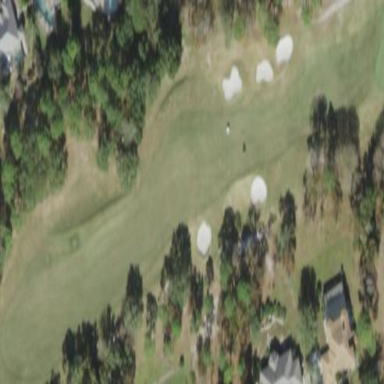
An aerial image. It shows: Grassy area designated as golf fairway.